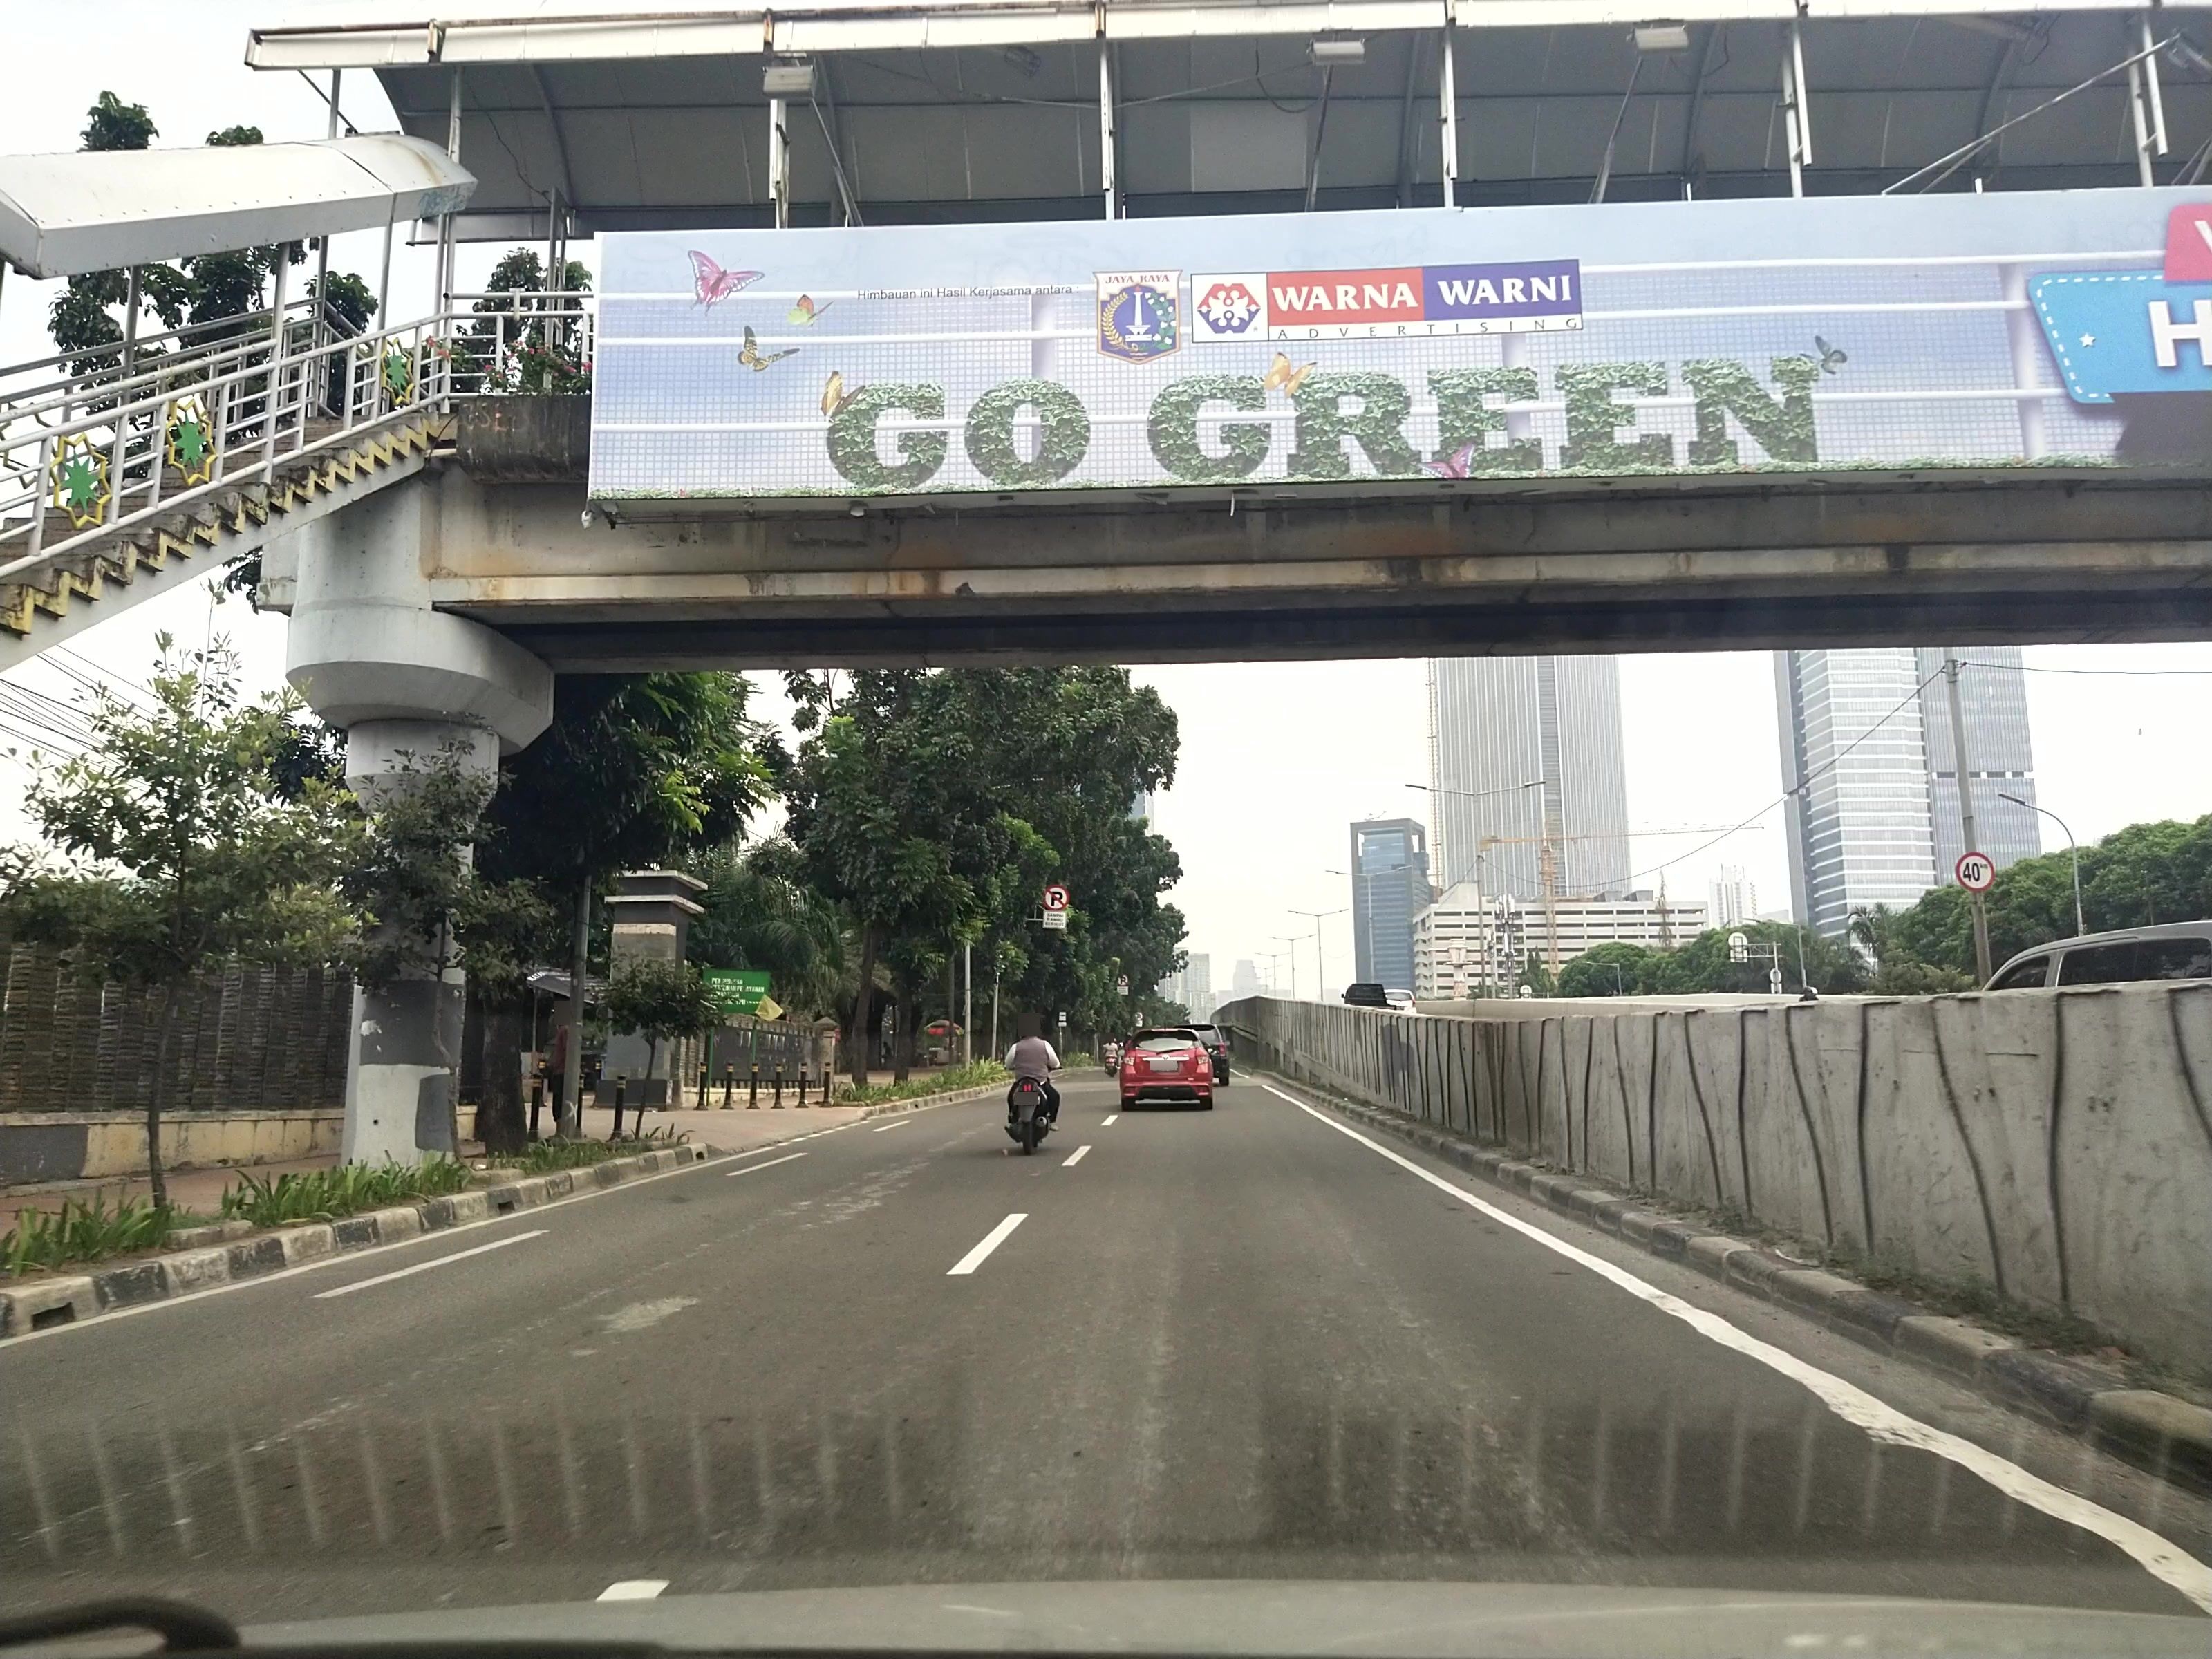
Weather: cloudy
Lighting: day
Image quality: good
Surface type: driving surface
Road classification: primary
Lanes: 2
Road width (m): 8
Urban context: urban centre
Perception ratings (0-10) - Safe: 2.07, Lively: 5.55, Beautiful: 3.21, Boring: 5.8, Depressing: 4.76, Wealthy: 3.95